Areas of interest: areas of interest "Chongqing Brake Tube Factory"
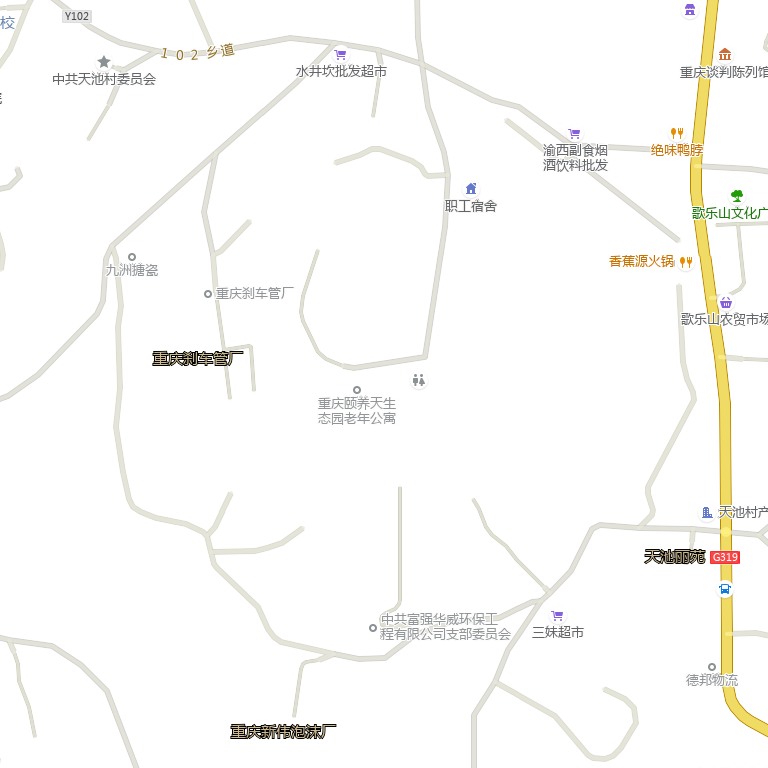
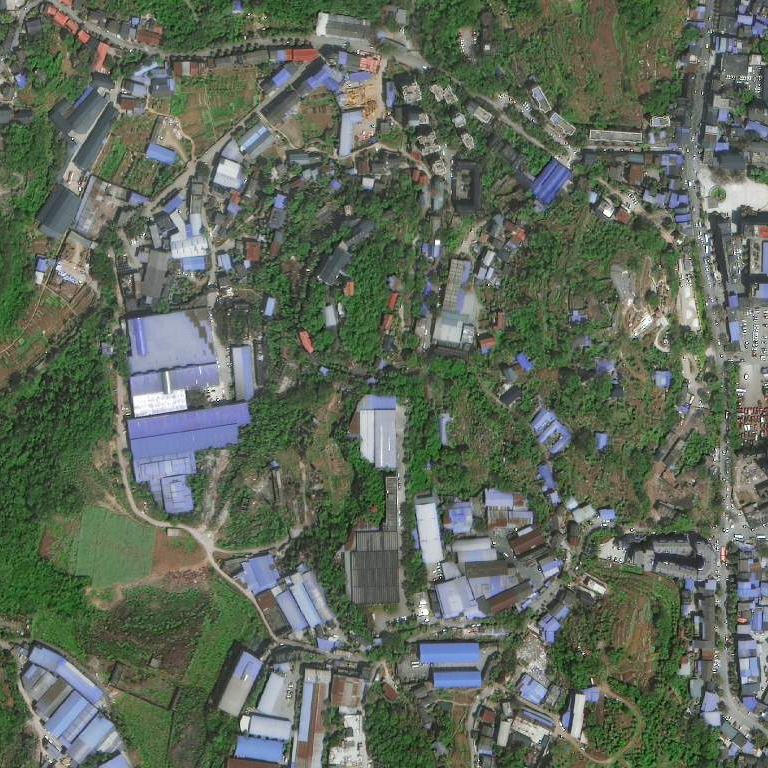